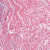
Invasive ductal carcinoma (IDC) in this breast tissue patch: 0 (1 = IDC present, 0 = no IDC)